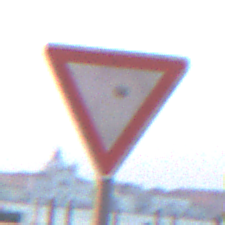
Verkehrszeichen: VorfahrtGewaehren
Umgebung: Outdoor, Urban
Tageszeit: SunriseSunset
Wetter: Clear
Licht: Natural
Jahreszeit: NotSpecified
Kontrast: MediumContrast